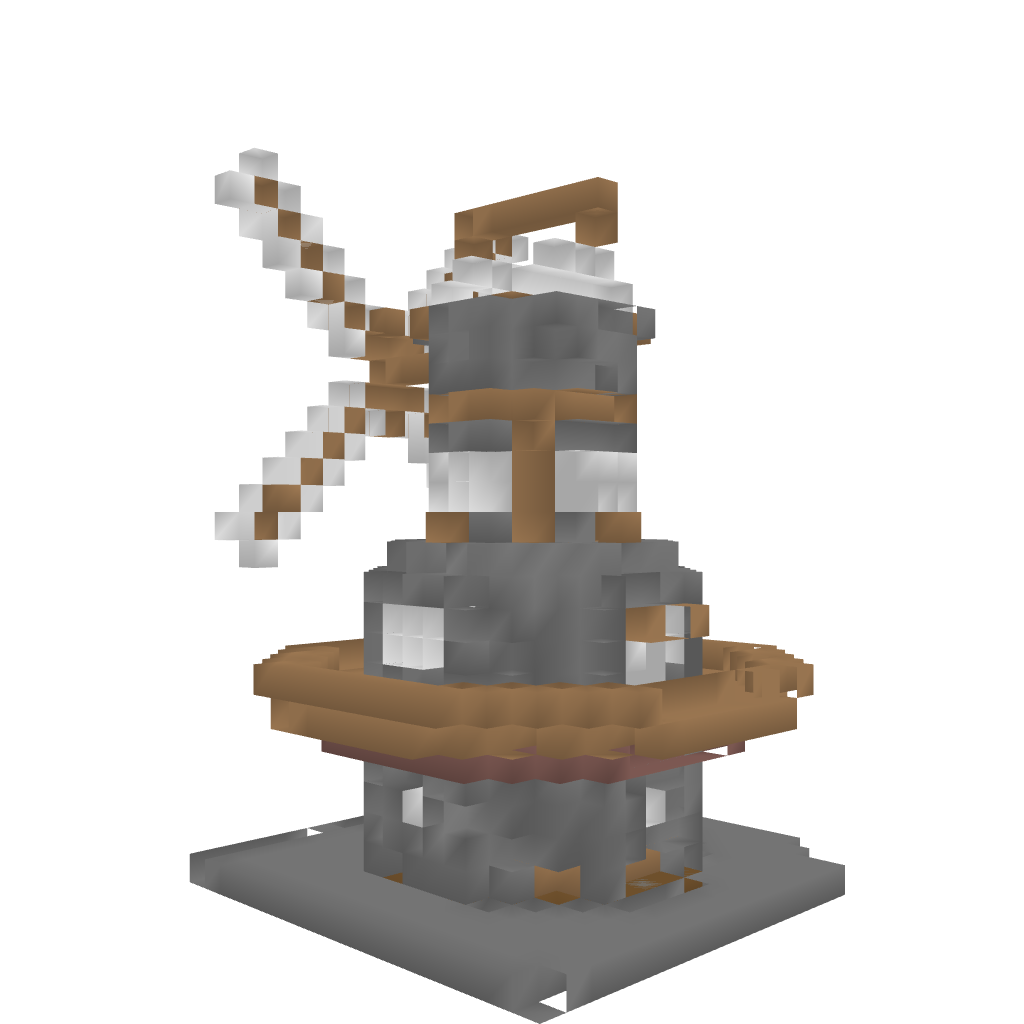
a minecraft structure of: Tudor Style Windmill bad low quality